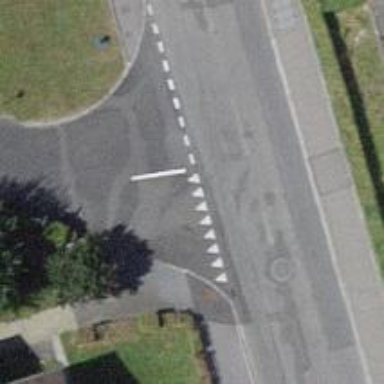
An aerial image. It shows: Road with "give way" sign.